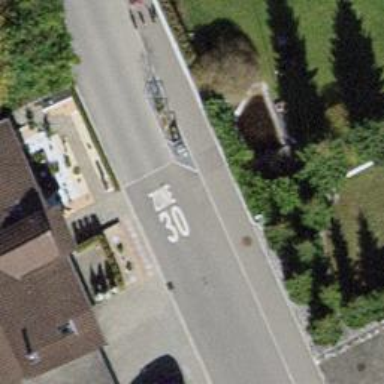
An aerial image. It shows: Traffic calming feature called choker.